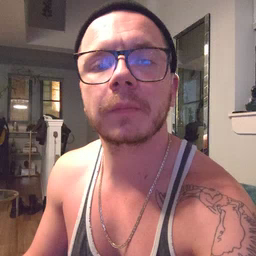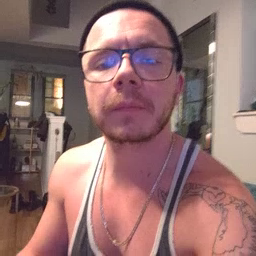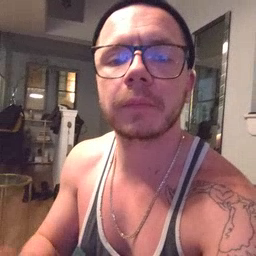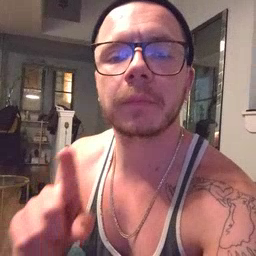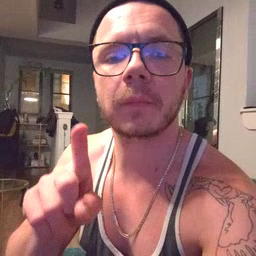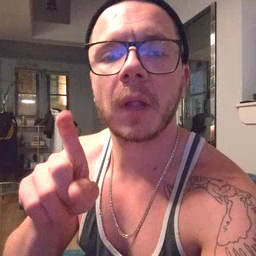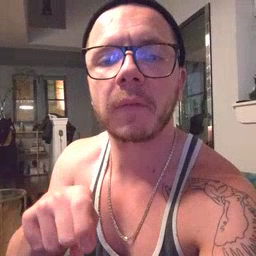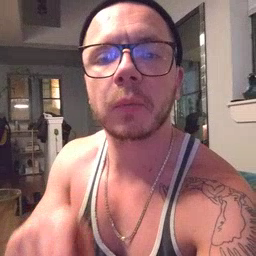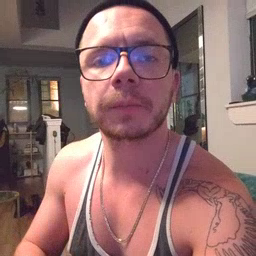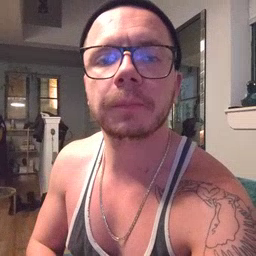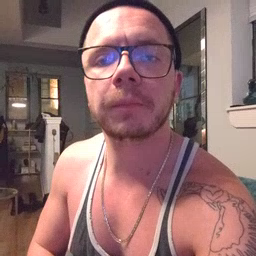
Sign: haveto